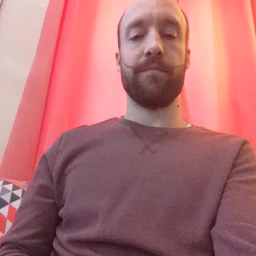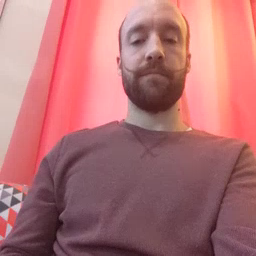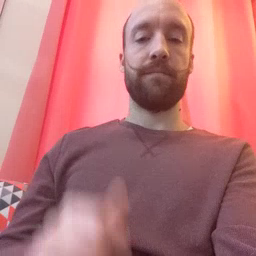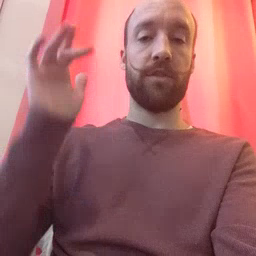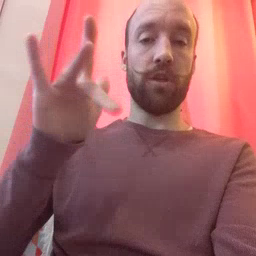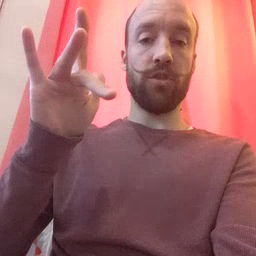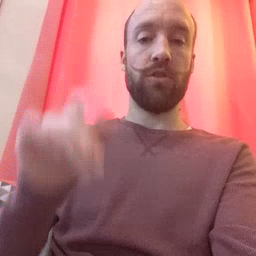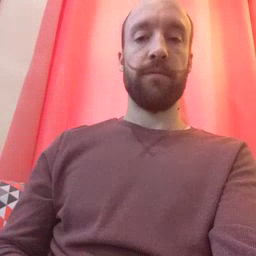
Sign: touch